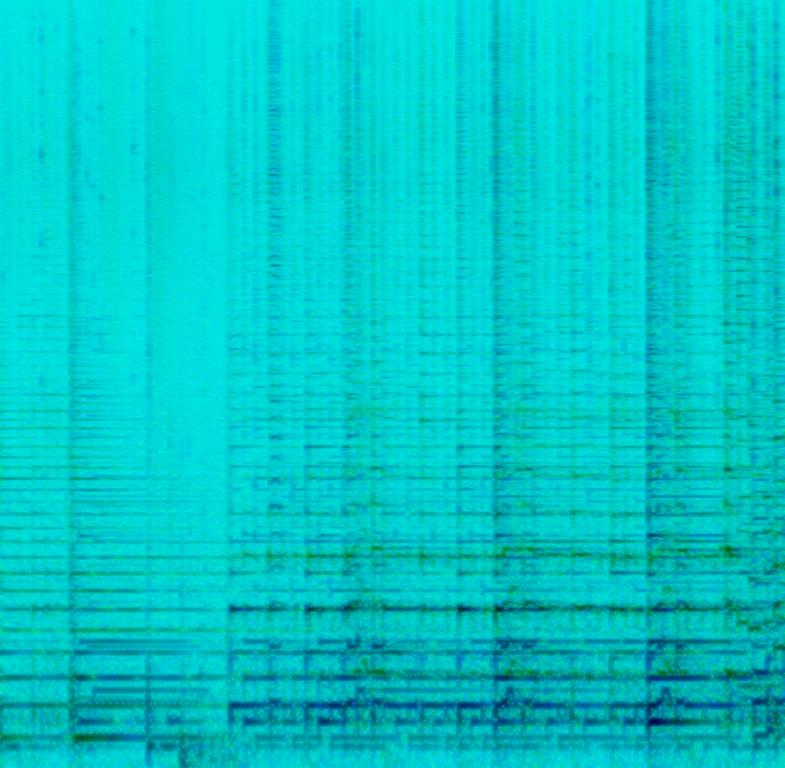
Someone is playing a melody on an acoustic guitar and someone another melody on a oud. The two melodies complement each other. This song may be playing in a live presentation.